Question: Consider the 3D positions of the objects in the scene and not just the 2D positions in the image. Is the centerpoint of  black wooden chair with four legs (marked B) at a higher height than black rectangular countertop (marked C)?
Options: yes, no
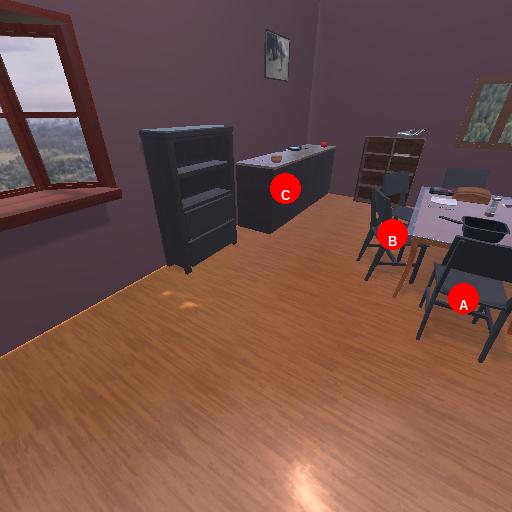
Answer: yes